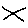
Label: line